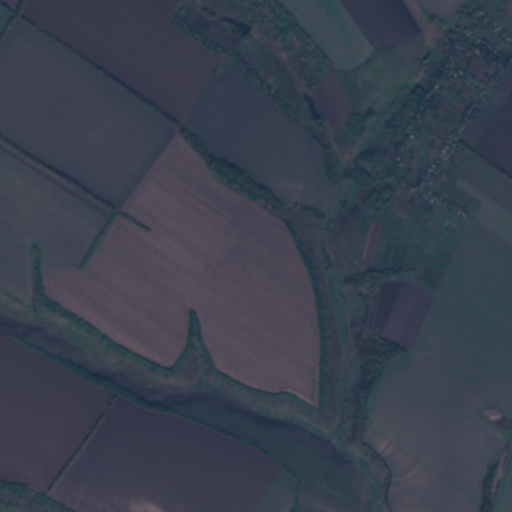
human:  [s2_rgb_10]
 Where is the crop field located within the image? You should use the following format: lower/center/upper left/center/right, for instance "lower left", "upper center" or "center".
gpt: The crop field is located in the upper right of the image.
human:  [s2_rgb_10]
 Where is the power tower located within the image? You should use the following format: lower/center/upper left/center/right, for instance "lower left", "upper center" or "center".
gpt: The power tower is located in the lower right of the image.
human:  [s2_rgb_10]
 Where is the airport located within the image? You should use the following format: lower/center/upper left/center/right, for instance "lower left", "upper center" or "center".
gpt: There is no airport in the image.